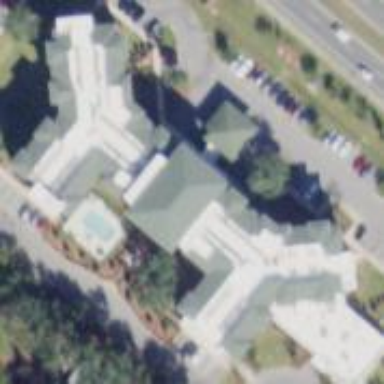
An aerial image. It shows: Nursing home building.